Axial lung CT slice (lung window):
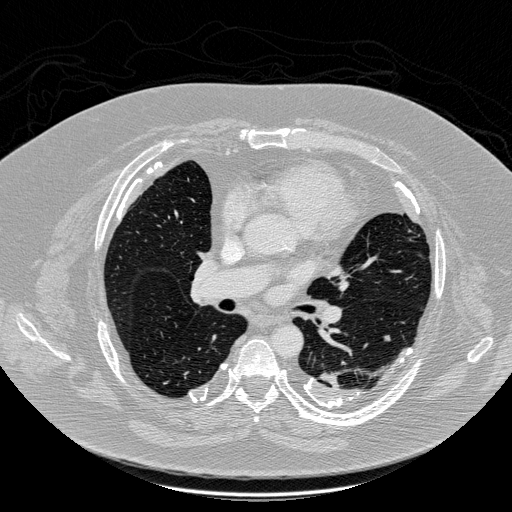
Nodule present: yes
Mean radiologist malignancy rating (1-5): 2.667